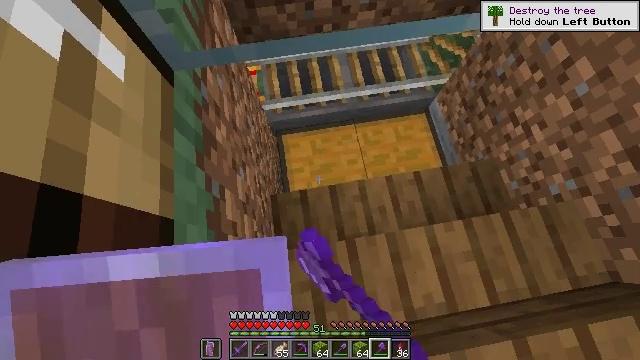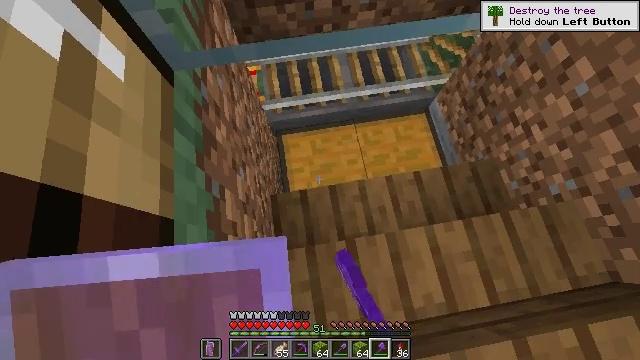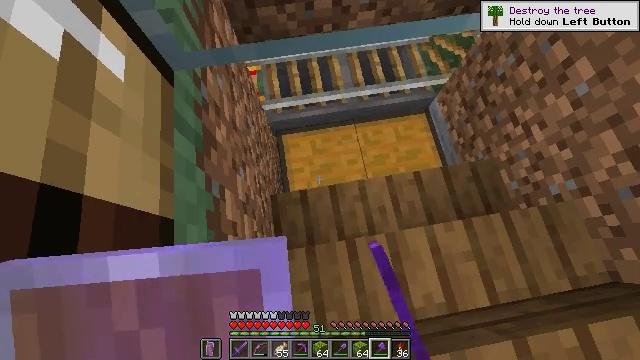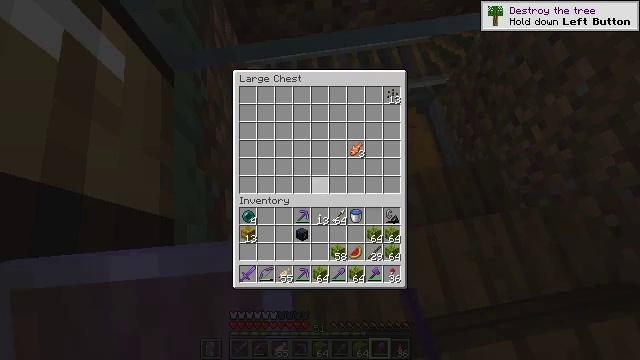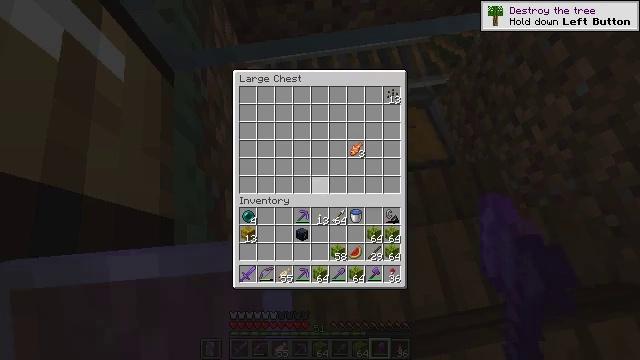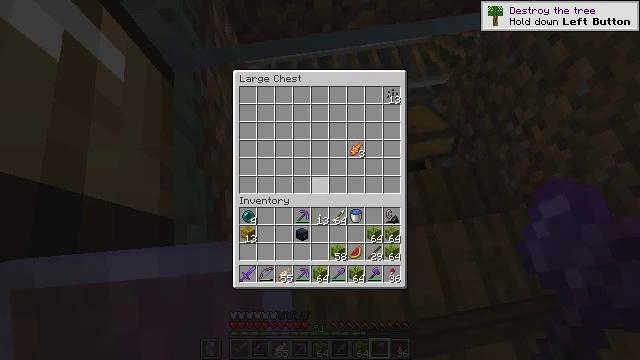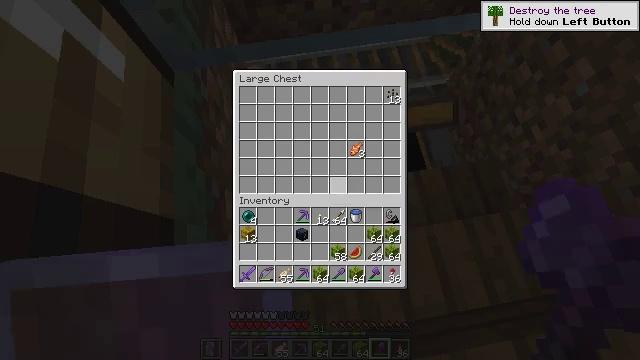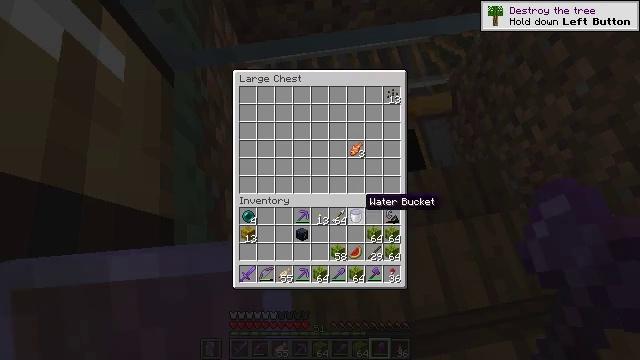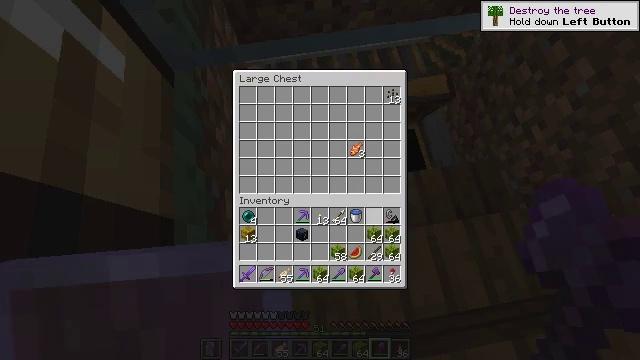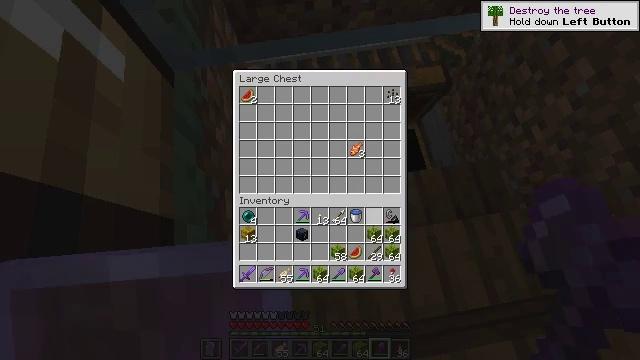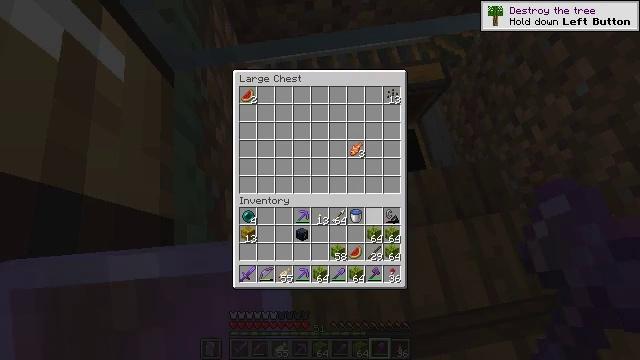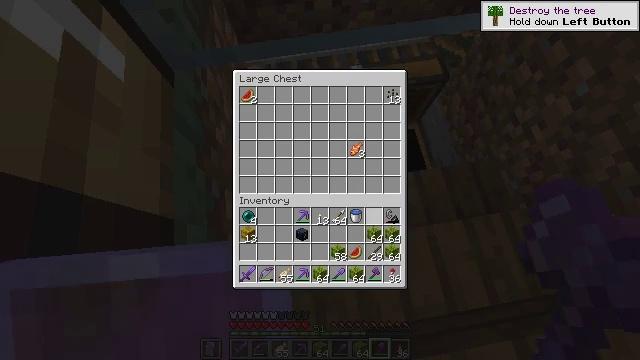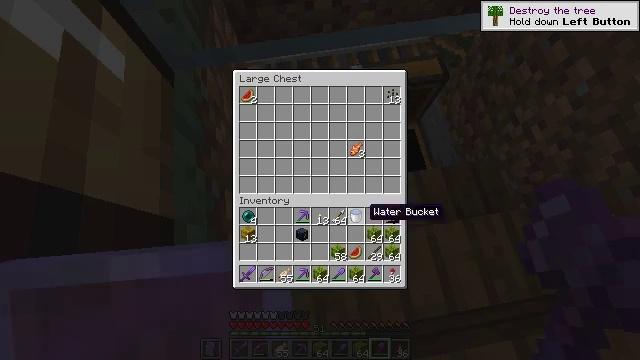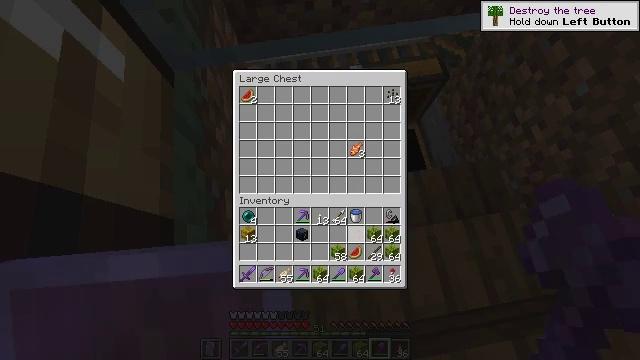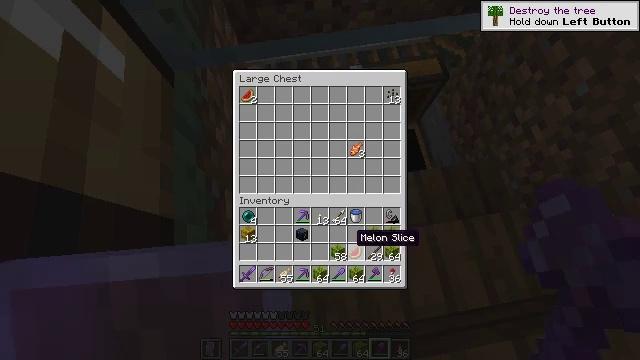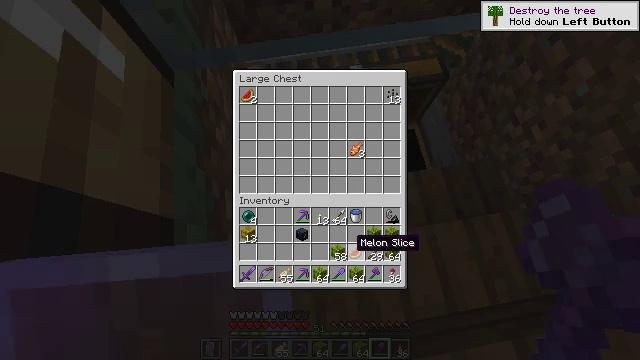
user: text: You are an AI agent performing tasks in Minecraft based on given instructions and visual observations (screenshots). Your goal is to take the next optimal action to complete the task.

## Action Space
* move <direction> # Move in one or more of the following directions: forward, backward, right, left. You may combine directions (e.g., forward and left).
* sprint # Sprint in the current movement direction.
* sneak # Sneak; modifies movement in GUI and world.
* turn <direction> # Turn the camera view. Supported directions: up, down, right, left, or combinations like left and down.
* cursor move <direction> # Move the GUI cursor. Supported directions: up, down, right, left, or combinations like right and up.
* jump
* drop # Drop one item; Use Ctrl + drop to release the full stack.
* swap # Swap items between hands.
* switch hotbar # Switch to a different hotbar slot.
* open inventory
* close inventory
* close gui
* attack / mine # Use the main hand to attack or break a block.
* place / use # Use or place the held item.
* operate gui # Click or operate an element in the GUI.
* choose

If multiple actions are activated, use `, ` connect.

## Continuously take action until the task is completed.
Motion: motion action
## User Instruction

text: Recycle the crafting table.
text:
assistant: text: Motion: use / place
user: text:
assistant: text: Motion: no_op
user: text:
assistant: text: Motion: no_op
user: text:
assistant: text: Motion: no_op
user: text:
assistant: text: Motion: no_op
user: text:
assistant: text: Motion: turn right and down
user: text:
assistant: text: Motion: sneak, turn right and down
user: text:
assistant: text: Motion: sneak, turn right and down
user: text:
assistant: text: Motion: sneak
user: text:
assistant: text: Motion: sneak
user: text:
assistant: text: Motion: sneak
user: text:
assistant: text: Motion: sneak, turn left
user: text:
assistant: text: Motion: sneak, turn left and down
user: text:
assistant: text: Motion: sneak, turn down
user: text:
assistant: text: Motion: sneak
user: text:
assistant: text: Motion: sneak
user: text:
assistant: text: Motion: sneak
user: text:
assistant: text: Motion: sneak
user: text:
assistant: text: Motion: sneak
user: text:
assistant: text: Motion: sneak
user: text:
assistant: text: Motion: sneak
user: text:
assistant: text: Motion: sneak
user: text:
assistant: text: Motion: sneak, attack / mine
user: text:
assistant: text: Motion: sneak, attack / mine
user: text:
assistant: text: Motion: sneak
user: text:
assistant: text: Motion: sneak
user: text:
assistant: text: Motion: no_op
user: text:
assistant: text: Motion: no_op
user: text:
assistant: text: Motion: no_op
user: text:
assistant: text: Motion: no_op